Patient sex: M
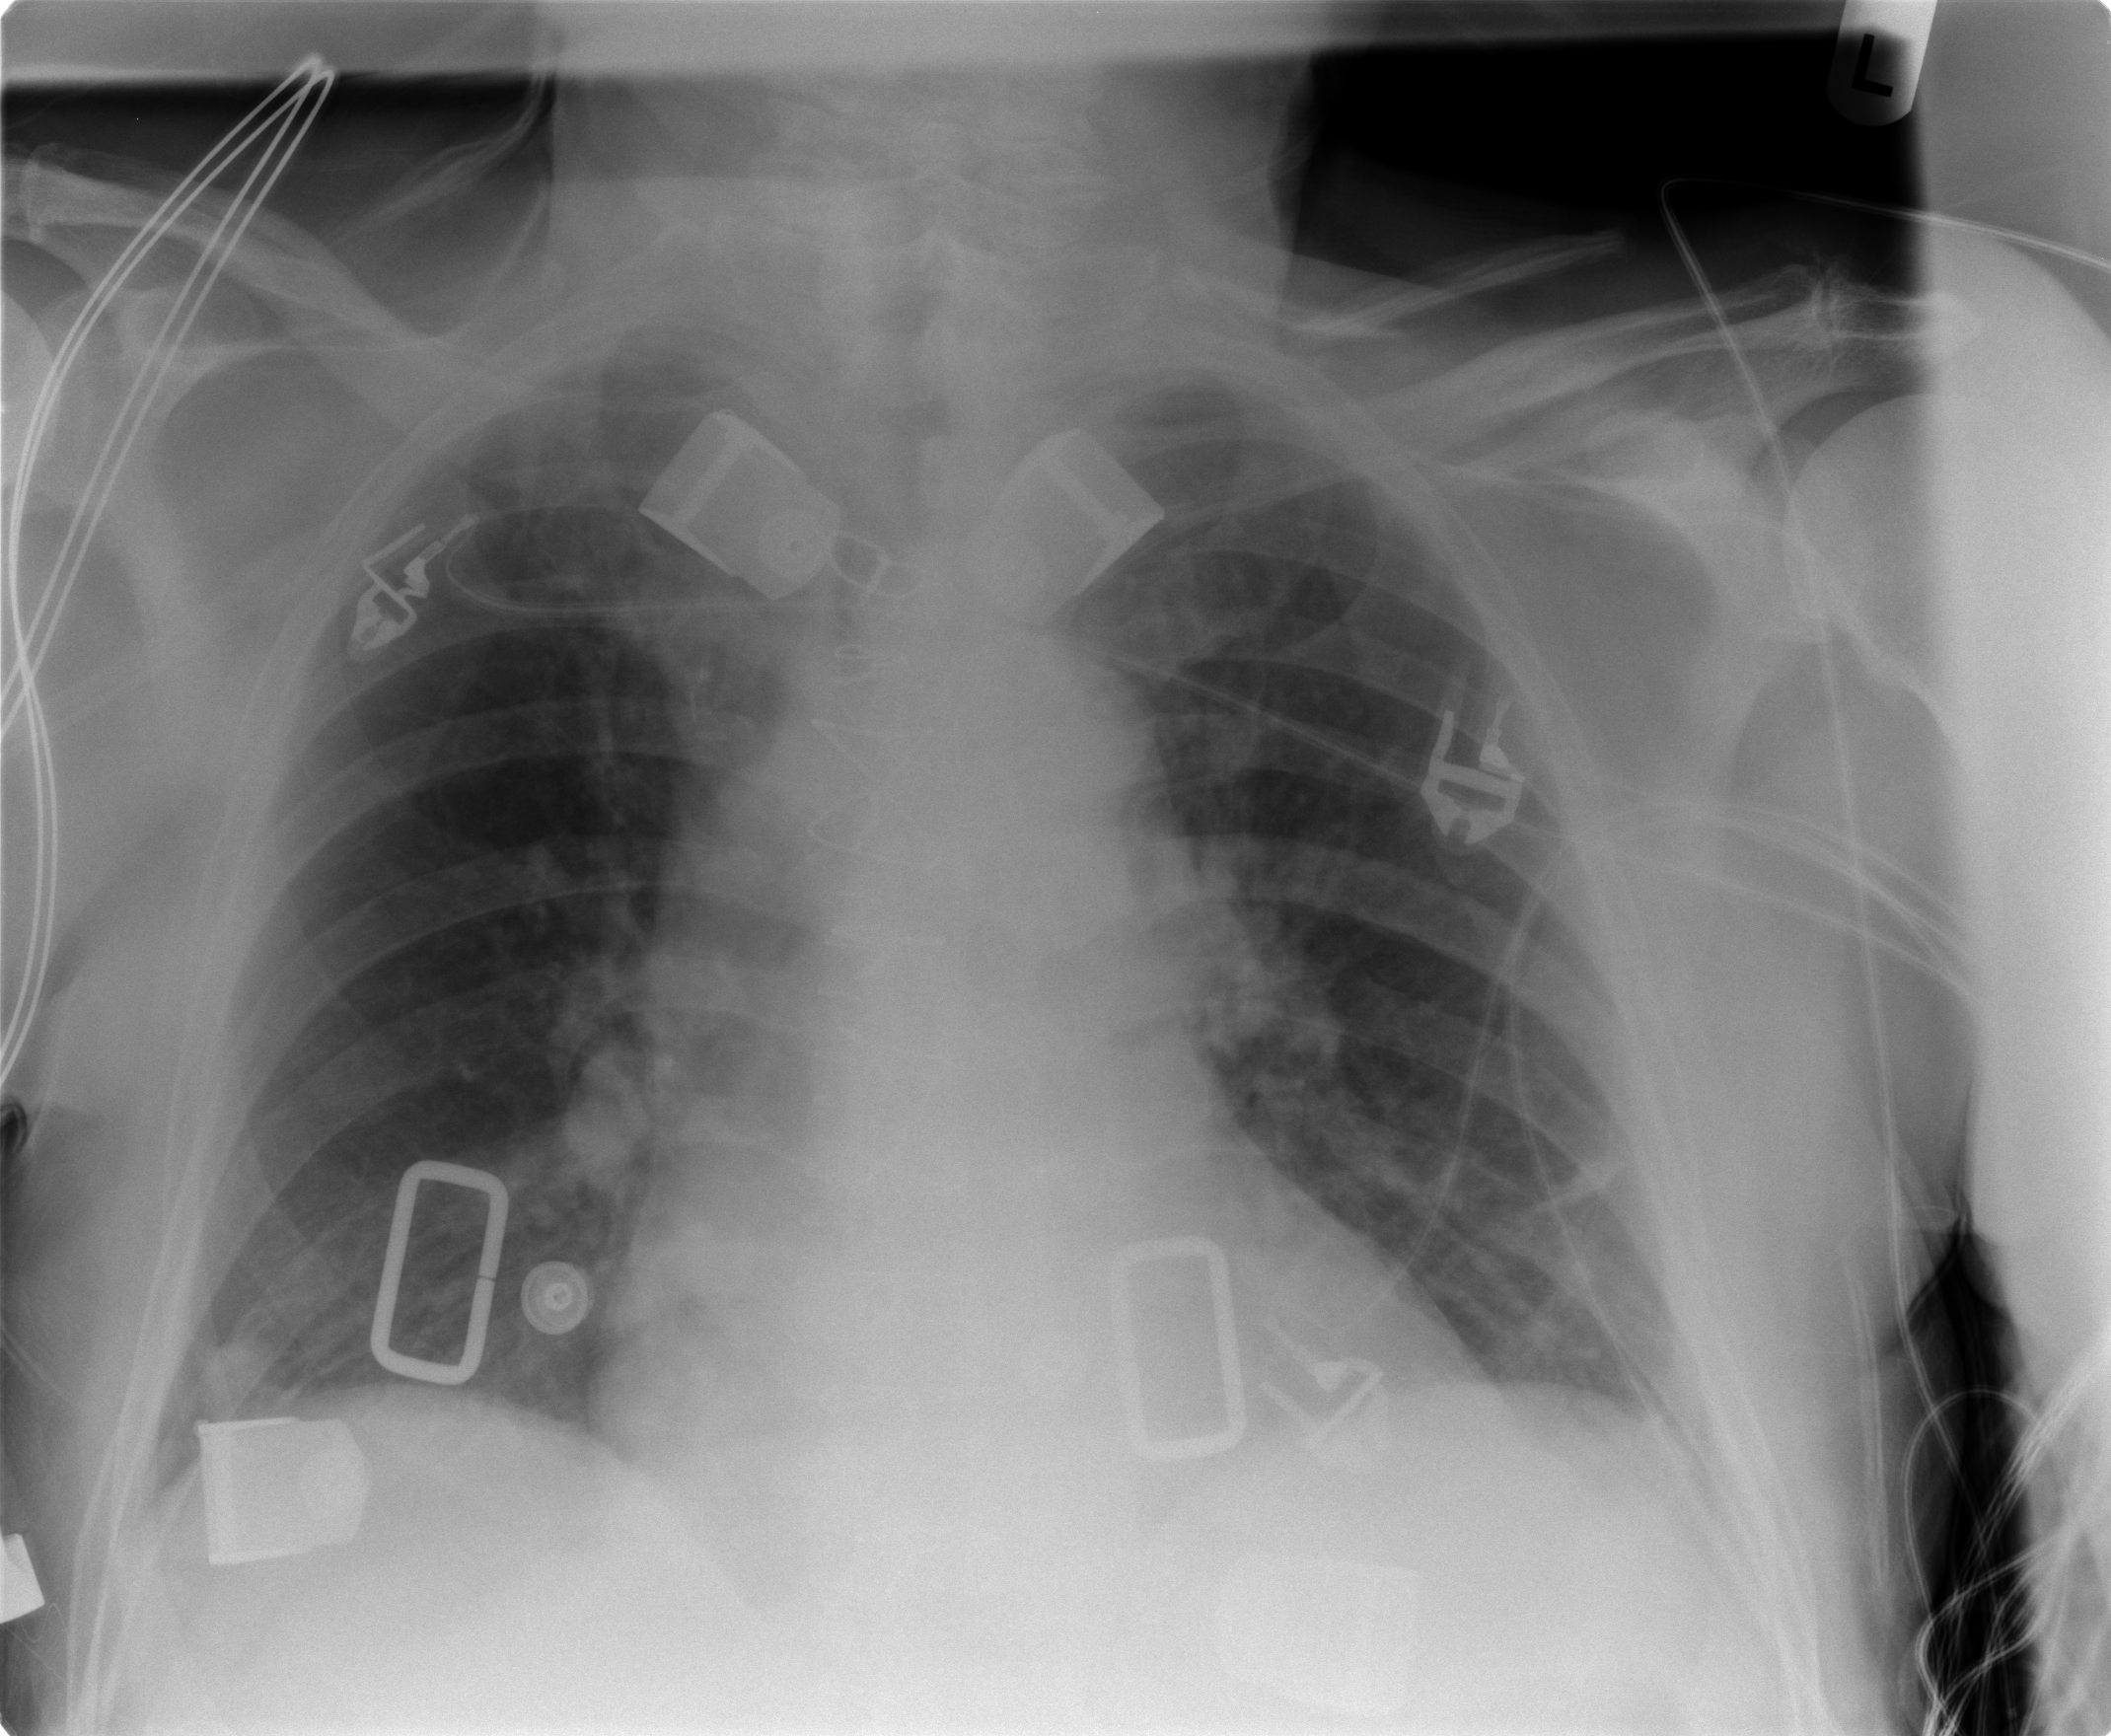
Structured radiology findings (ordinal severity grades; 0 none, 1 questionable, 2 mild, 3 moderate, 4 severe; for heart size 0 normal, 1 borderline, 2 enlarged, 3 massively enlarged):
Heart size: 0
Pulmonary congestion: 1
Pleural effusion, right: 0
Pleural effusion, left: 0
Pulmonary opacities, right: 0
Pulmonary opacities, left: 0
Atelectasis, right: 0
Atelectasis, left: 2